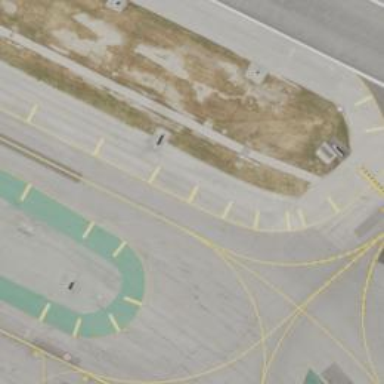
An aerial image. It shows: Taxiway at the airport with asphalt surface.